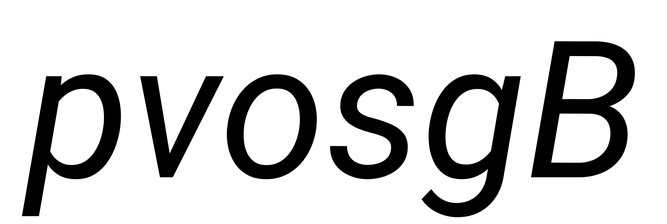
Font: Roboto-Italic_Italic